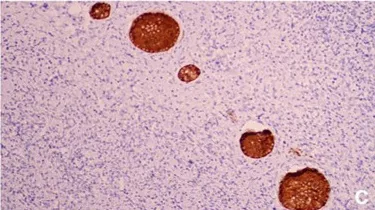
Inhibin (positive).
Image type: pathology (immunostaining)